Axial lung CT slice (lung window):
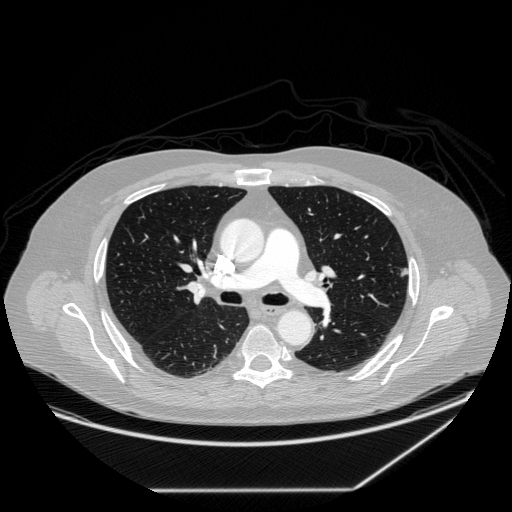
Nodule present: yes
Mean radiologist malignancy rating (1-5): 3